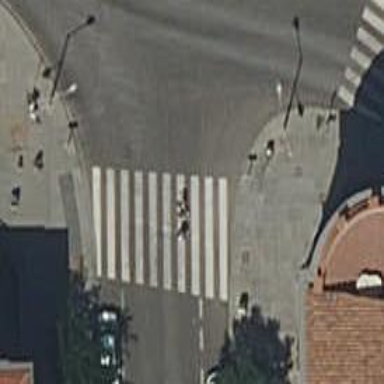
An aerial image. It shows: Zebra crossing on the road.